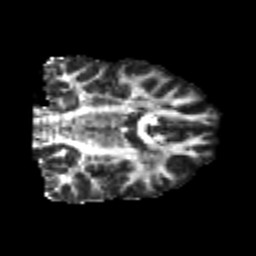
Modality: FA
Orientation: coronal
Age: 24
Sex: male
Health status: healthy
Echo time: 0.074 s